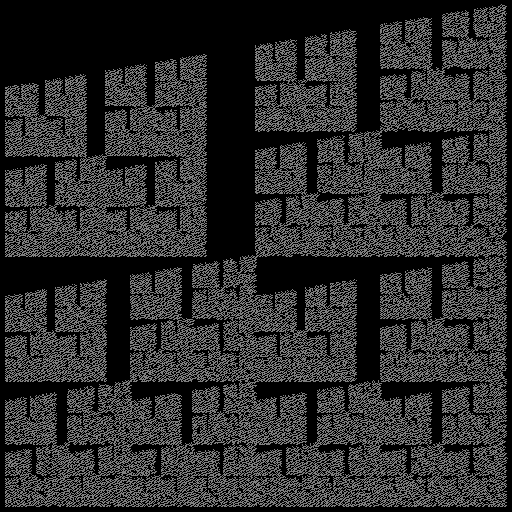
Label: castle